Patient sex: M
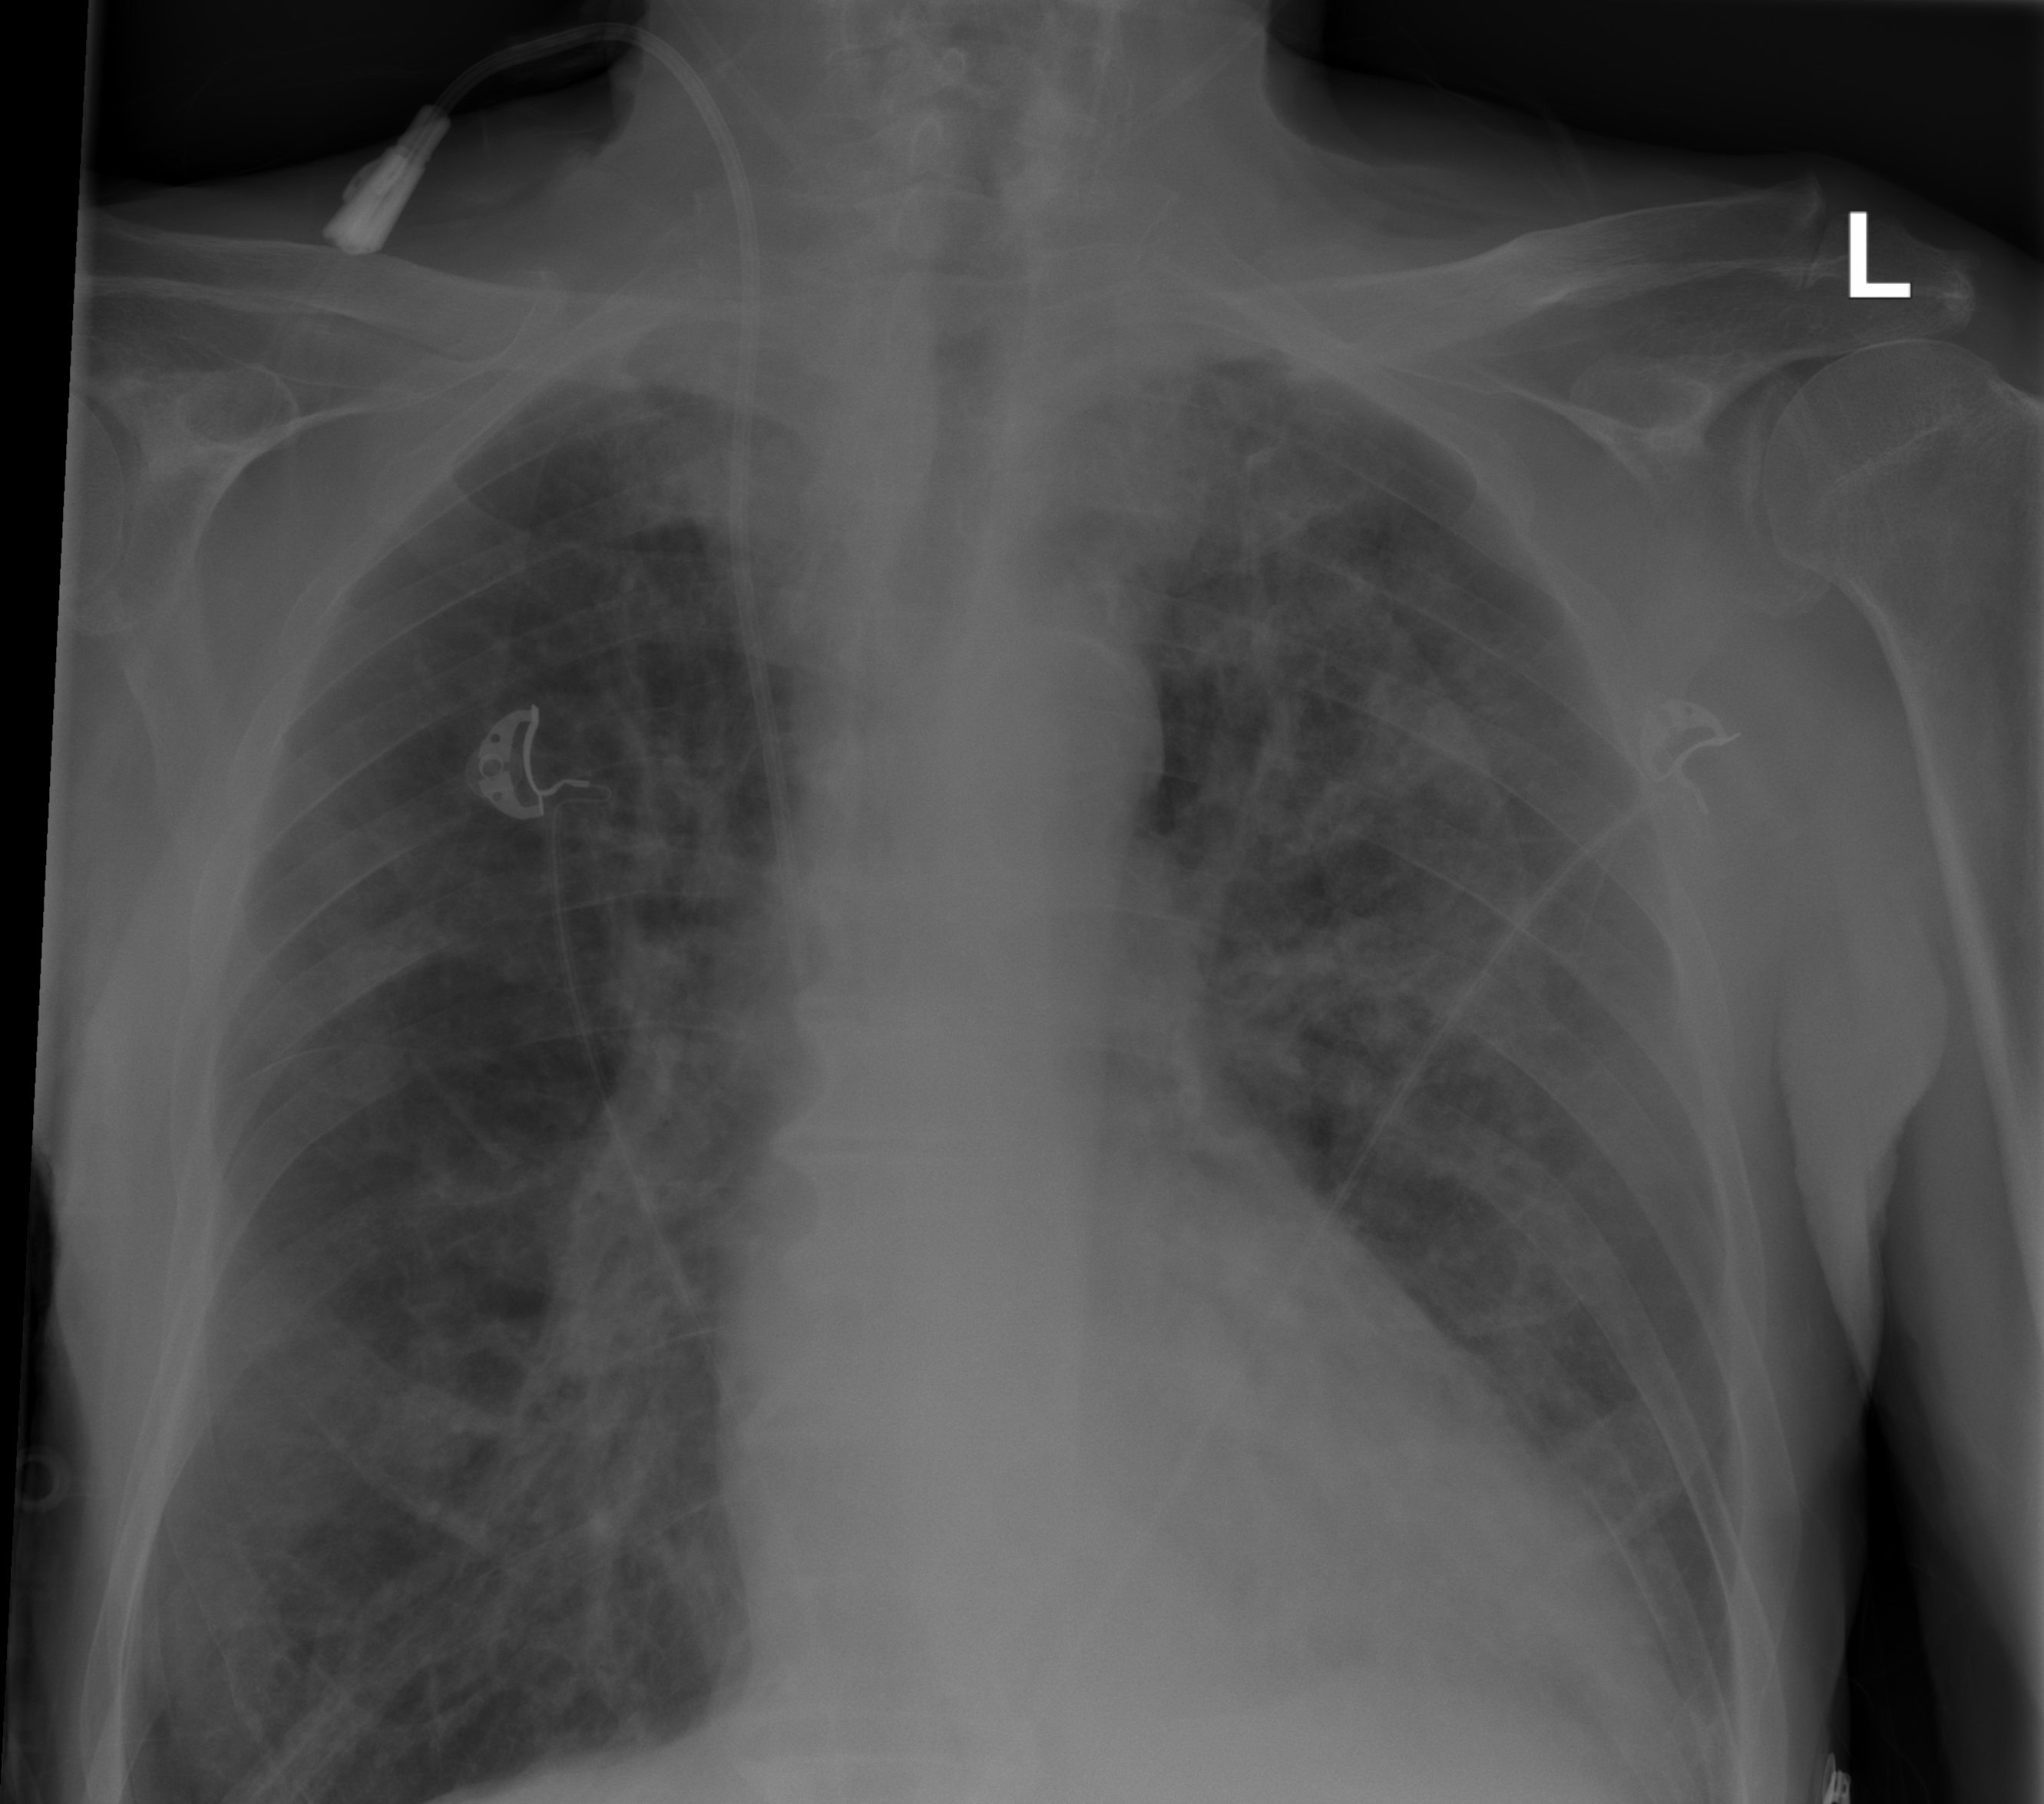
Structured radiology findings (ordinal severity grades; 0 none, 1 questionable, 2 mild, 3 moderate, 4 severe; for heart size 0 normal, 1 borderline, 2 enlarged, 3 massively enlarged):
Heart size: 2
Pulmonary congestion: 2
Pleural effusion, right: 0
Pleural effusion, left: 0
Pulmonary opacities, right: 3
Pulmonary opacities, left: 3
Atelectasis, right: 2
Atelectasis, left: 2